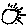
Label: sun